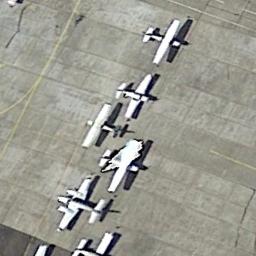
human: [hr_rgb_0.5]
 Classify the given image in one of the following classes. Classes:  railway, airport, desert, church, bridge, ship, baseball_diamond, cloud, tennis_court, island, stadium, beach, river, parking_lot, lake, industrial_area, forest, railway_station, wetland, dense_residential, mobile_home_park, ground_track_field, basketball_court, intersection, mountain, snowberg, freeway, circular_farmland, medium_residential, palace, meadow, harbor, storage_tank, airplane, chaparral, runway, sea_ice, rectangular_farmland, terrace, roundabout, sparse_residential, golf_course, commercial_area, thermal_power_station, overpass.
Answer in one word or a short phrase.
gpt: airplane